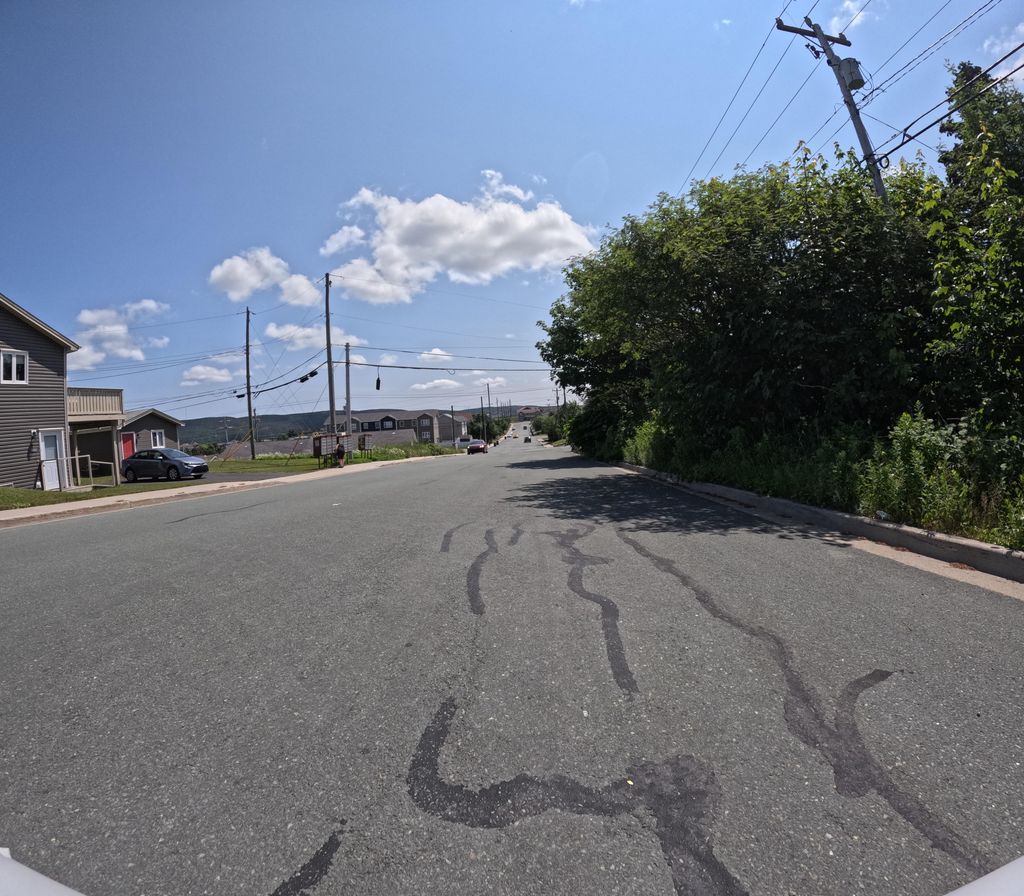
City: st_johns